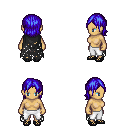
a pixel art fantasy rpg character, female body template, human, tanned skin, black tattered cape, white pants, blue long bangs hairstyle, ghillies, four views (front, back, left, right), 2x2 character sprite sheet, small pixel art, hard edges, no anti-aliasing